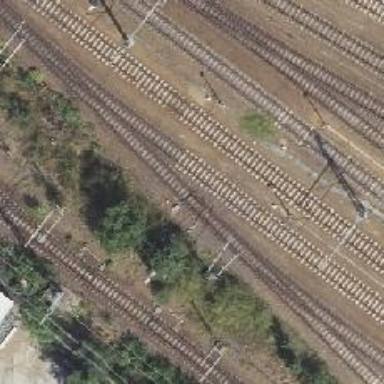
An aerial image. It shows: Electrified rail siding with contact line.